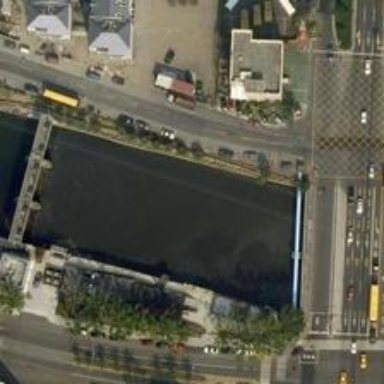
The bridge is very wide and makes the lives of residents on both sides can be more convenient .